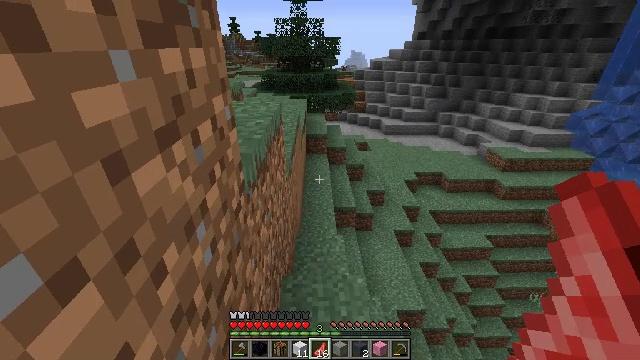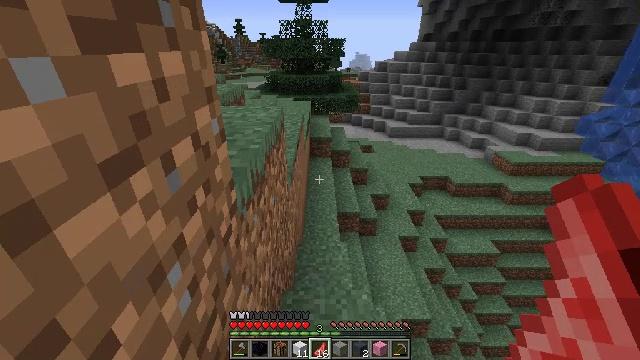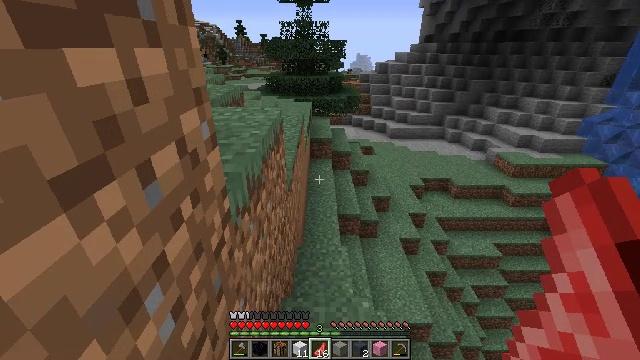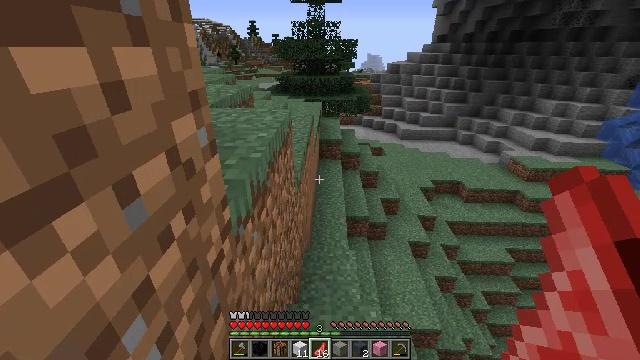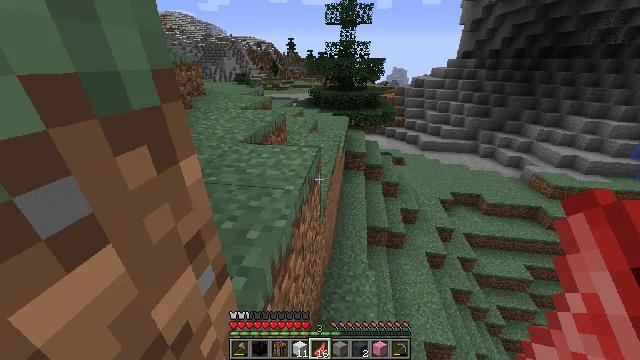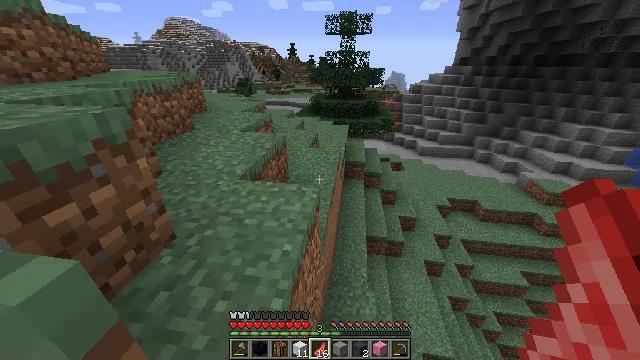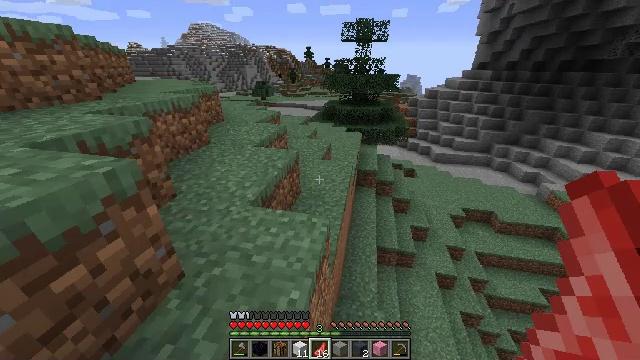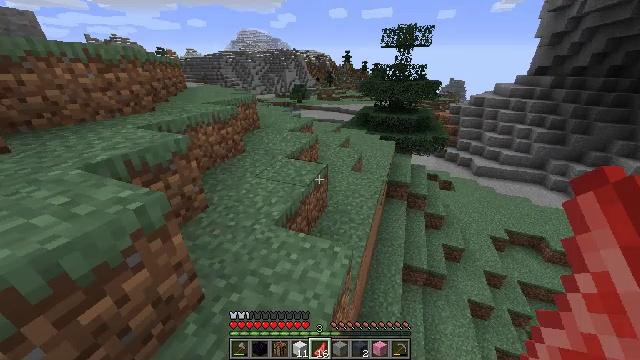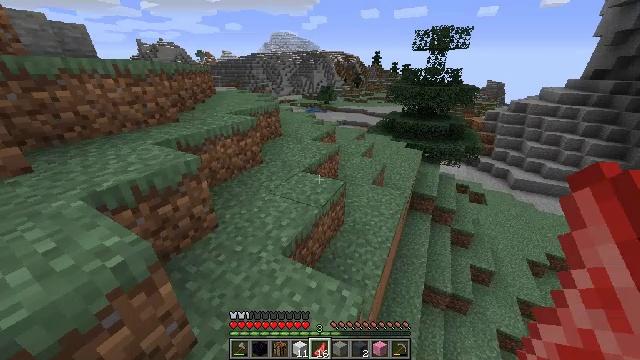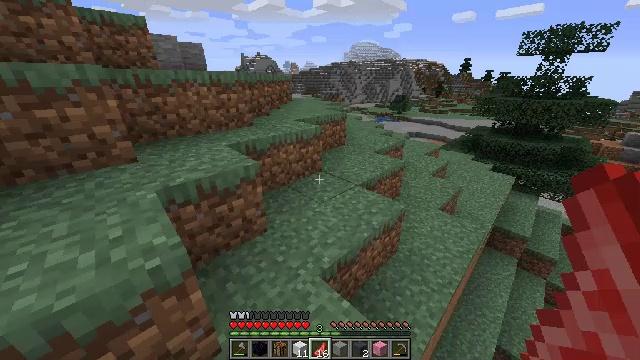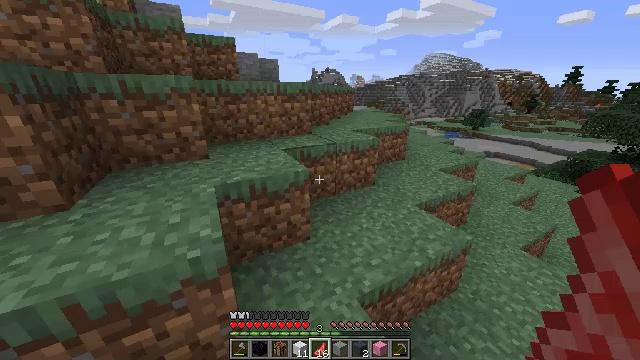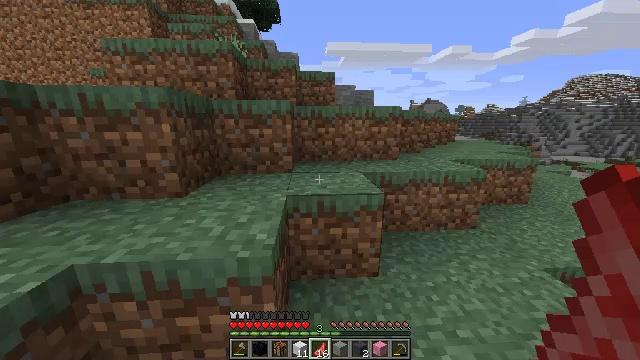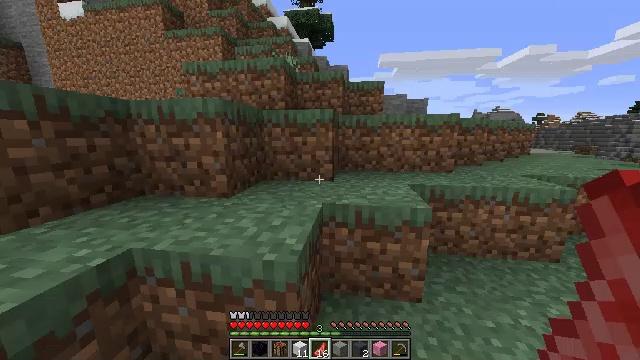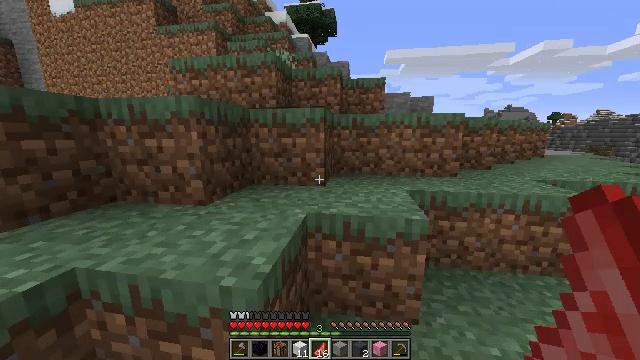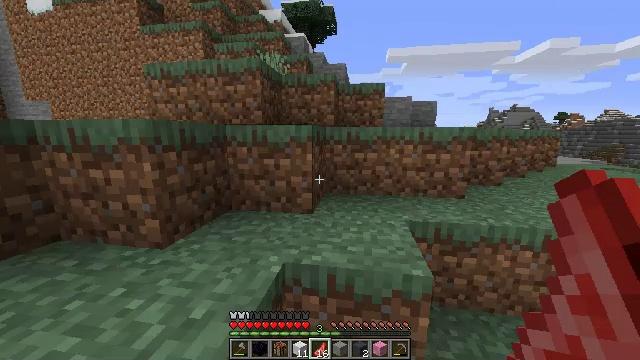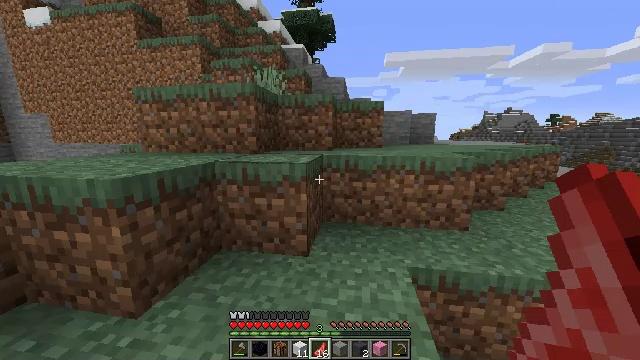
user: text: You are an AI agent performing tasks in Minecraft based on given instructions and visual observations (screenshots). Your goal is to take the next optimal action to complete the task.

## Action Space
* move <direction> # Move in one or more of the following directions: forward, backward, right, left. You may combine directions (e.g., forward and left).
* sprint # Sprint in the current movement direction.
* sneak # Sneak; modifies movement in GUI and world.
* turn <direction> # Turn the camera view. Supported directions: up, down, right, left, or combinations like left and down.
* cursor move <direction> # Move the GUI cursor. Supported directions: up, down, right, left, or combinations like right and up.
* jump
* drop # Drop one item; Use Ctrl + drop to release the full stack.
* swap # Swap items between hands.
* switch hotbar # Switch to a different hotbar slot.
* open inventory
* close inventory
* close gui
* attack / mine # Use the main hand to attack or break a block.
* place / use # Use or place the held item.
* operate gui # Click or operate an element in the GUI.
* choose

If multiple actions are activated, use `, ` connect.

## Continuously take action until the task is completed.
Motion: motion action
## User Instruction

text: Destroy the orange bed to move it.
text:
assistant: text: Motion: no_op
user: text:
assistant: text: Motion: move forward
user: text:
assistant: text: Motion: move forward, turn left
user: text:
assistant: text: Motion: move forward, turn left, jump
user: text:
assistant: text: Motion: move forward, jump
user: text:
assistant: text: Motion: move forward and move left, turn left, jump
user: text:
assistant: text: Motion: move forward and move left, turn left, jump
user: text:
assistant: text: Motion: move forward and move left, turn left, jump
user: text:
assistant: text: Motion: move forward and move left, turn left and up, jump
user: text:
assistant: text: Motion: move forward and move left, turn left and up, jump
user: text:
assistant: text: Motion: move forward and move left, turn left and up, jump
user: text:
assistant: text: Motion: move forward, turn left and up, jump
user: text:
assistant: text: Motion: move forward, jump
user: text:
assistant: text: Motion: move forward, jump
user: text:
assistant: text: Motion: move forward, jump
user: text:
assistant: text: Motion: move forward, turn left, jump
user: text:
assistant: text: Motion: move forward, jump
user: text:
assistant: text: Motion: move forward, jump
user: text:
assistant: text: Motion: move forward, turn left, jump
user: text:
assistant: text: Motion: move forward, jump
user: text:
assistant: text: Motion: move forward, jump
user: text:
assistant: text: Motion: move forward, jump
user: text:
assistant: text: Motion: move forward, jump
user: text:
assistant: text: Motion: move forward, turn left and up, jump
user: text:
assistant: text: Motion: move forward, turn left and up, jump
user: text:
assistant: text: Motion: move forward, turn left, jump
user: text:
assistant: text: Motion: move forward, jump
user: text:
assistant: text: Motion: move forward, jump
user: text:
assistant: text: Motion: move forward, jump
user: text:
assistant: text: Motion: move forward, jump